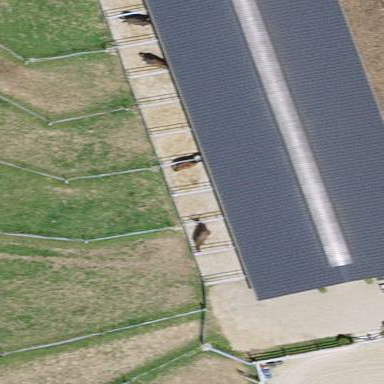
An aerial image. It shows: Stable building.